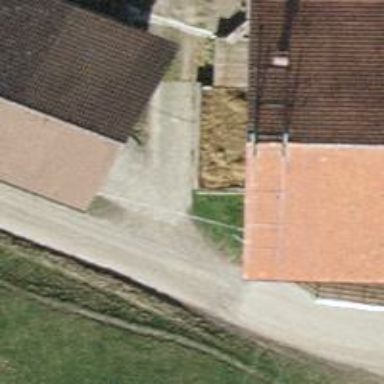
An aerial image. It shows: Farm shop.